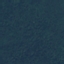
Land use / land cover class: Forest